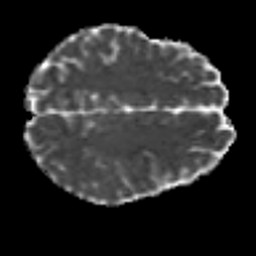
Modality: MD
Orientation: axial
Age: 22
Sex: male
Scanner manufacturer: siemens
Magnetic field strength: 3 T
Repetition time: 7 s
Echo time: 0.0926 s